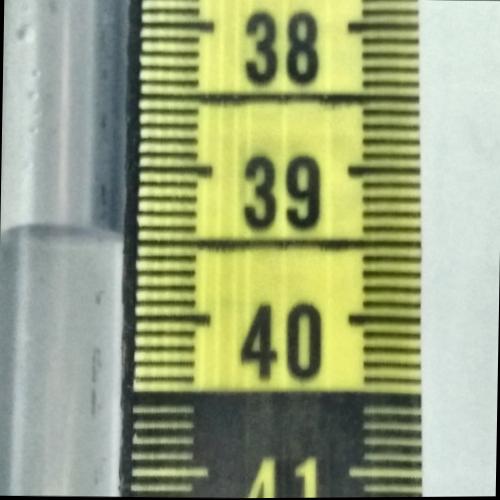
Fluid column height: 39.5 cm